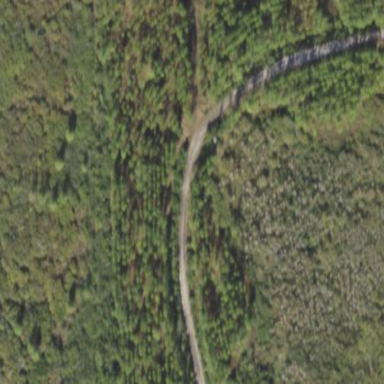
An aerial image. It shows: Forest area predominantly covered with needle-leaved trees.